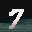
Label: 7